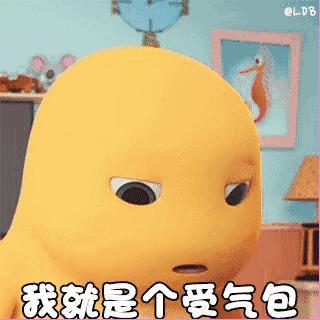
Label: nailong